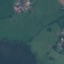
Land use / land cover: Pasture